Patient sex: M
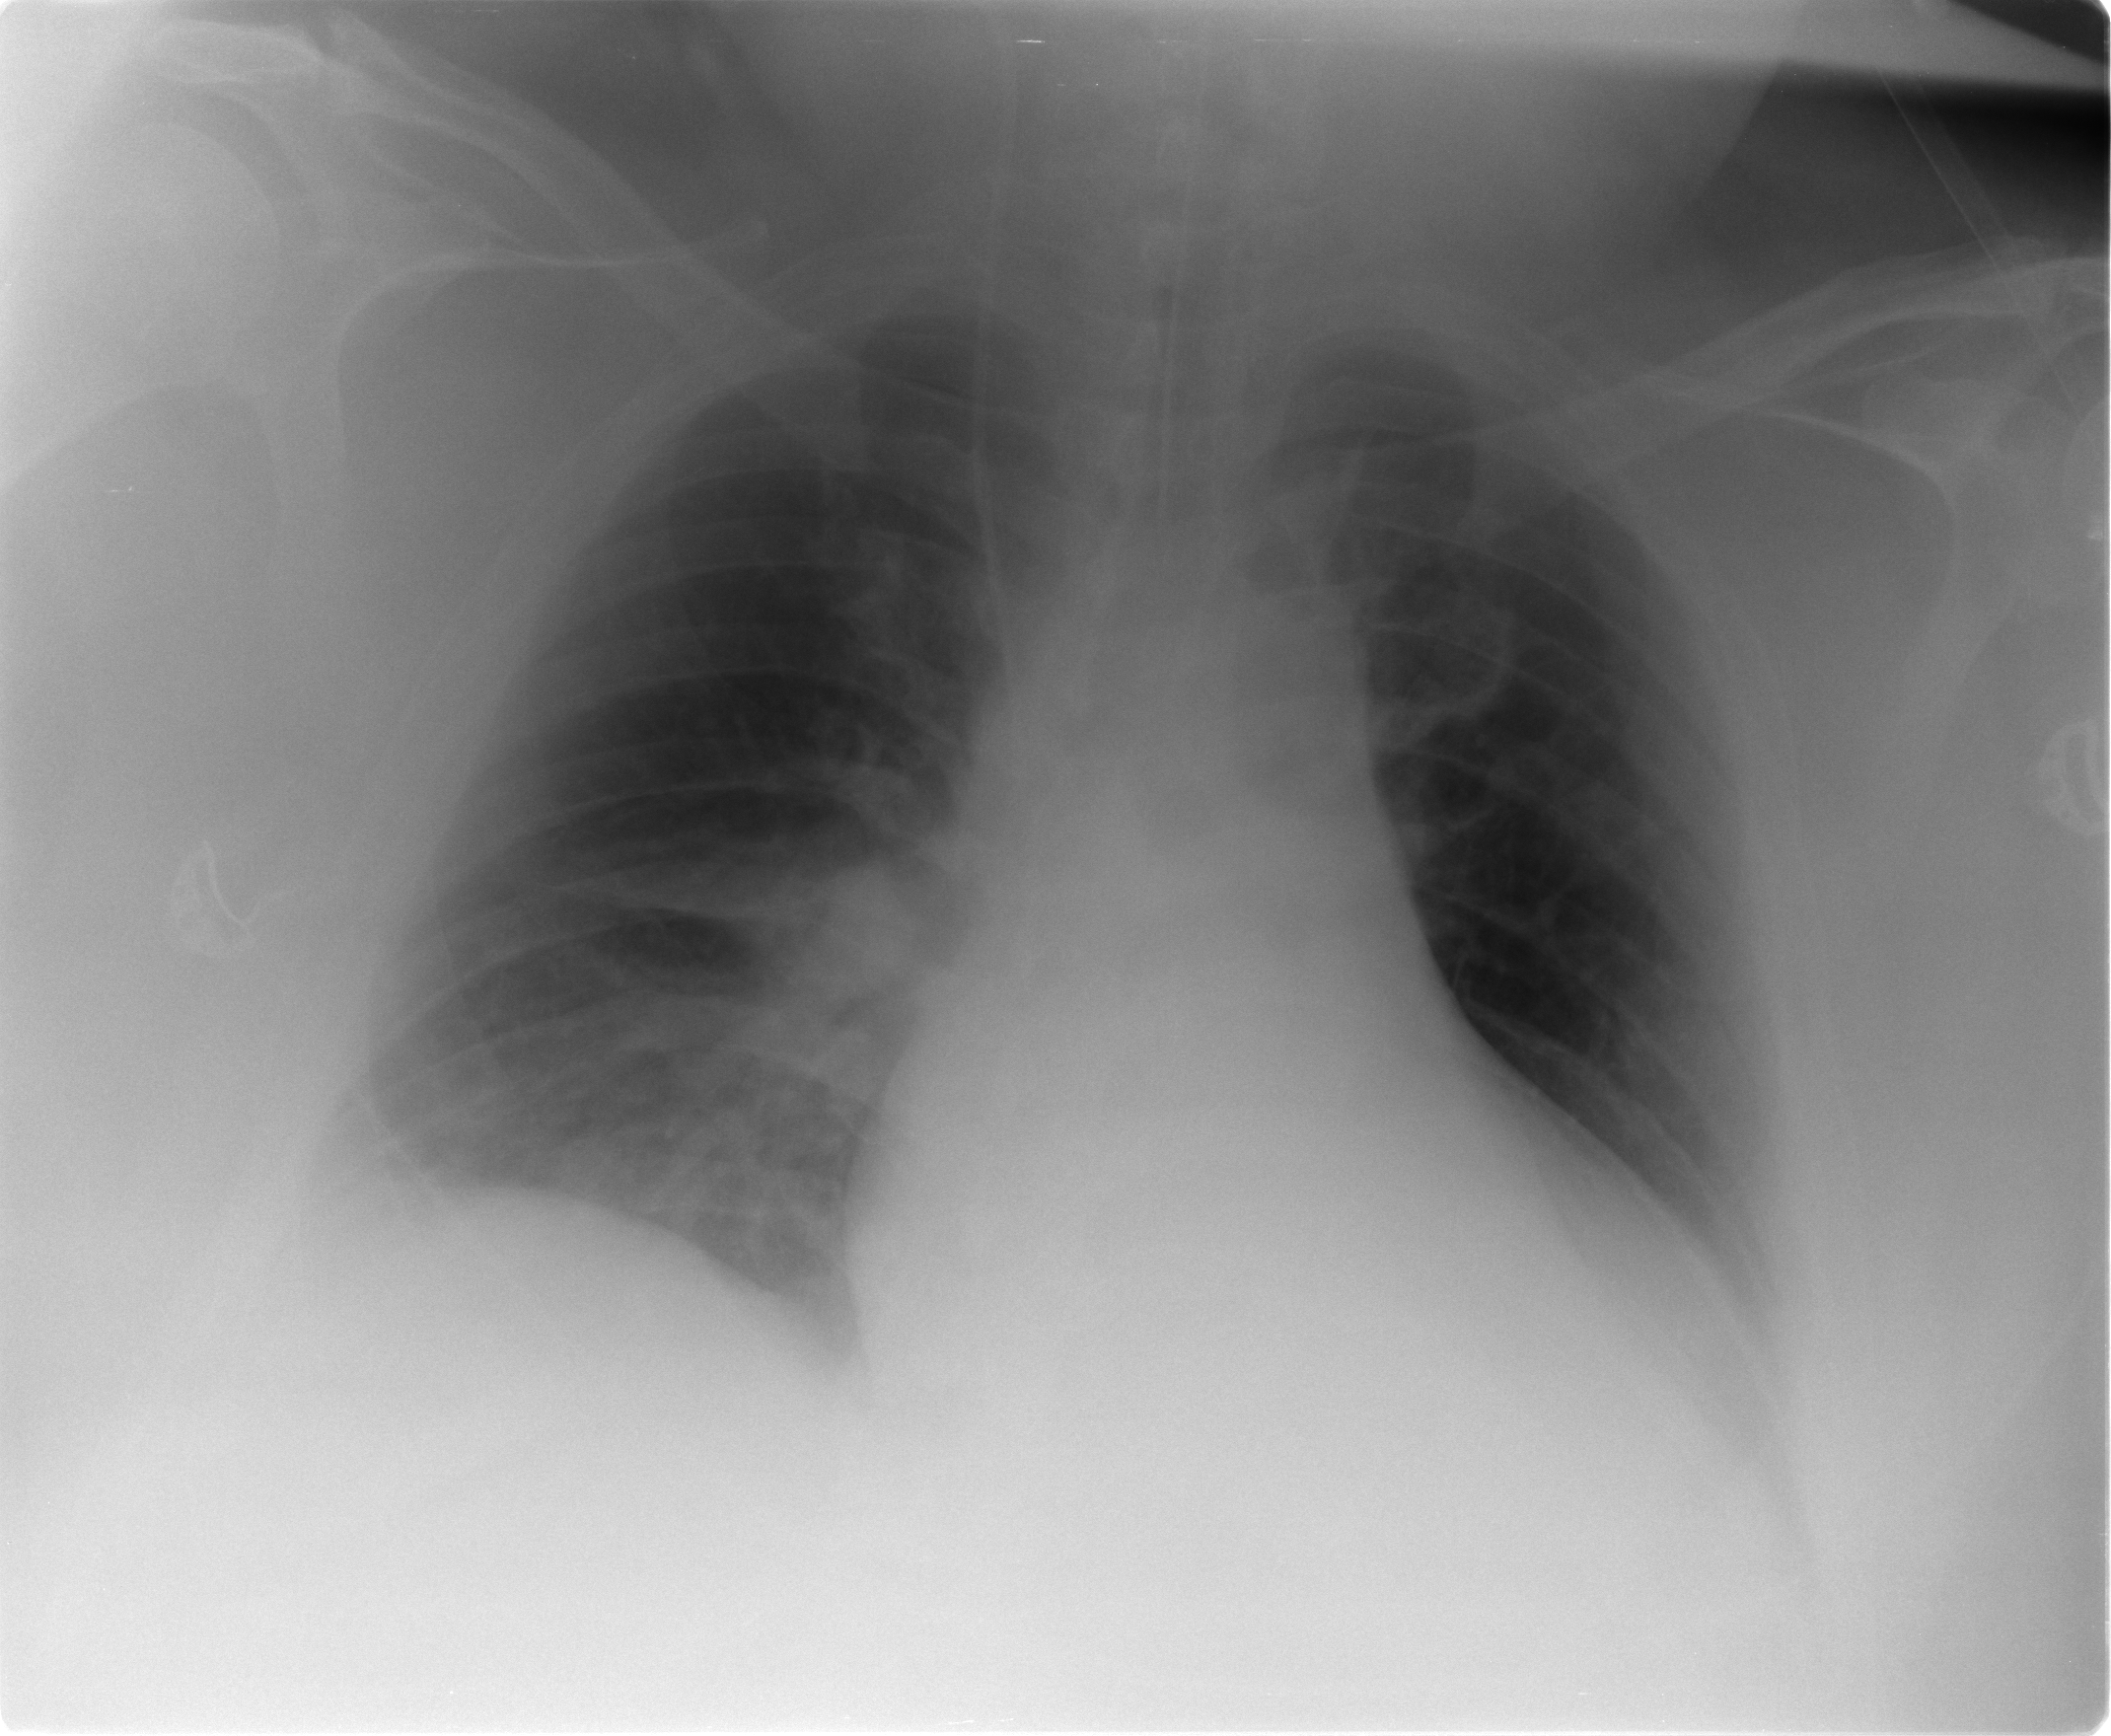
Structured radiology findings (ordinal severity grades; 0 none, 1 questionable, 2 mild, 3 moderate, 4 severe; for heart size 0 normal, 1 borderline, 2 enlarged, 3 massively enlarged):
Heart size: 2
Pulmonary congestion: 0
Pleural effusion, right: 1
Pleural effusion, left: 0
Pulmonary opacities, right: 1
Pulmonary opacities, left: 0
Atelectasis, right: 2
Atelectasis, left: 1